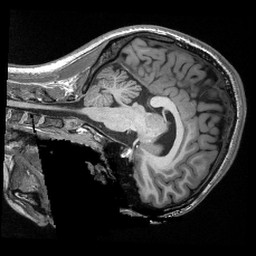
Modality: T1w
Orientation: sagittal
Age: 20
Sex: female
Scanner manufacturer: siemens
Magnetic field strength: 3 T
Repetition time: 2.3 s
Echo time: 0.00308 s